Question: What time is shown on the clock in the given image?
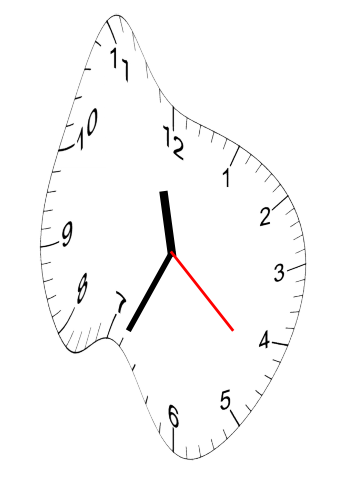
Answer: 11:34:22